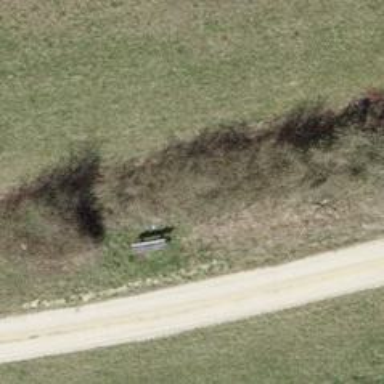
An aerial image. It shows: Bench for seating.